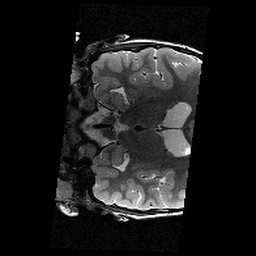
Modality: T2w
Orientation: coronal
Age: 9
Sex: female
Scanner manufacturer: siemens
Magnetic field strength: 3 T
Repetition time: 9.23 s
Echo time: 0.067 s